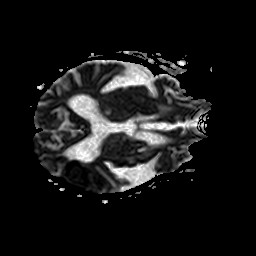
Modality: ADC
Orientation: axial
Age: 75
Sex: male
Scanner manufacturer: philips
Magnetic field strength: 1.5 T
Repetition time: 4.656 s
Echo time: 0.07764 s